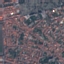
Land use / land cover class: Residential